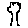
Label: tree